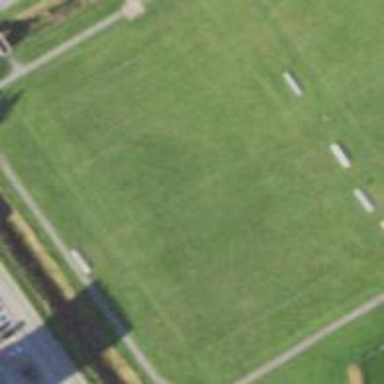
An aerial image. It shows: Soccer pitch designated for leisure and sports activities.